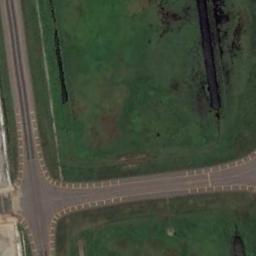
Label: runway